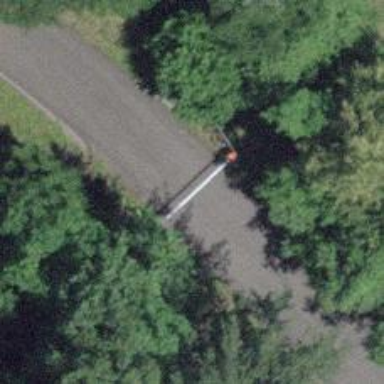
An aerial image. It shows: Lift gate barrier.